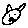
Label: cat